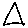
Label: triangle